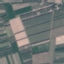
Label: PermanentCrop